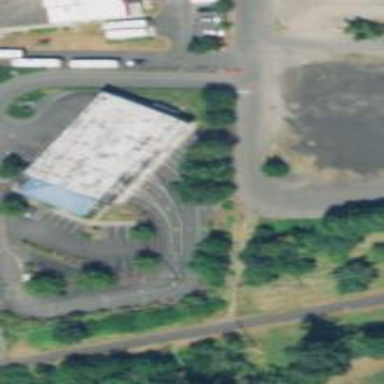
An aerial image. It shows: Building for vehicle inspection.